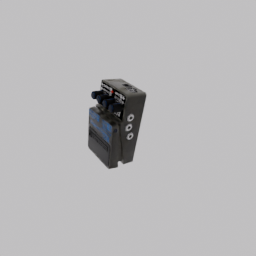
Label: electronics